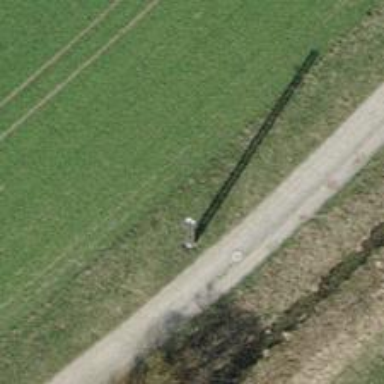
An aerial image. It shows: Power pole.